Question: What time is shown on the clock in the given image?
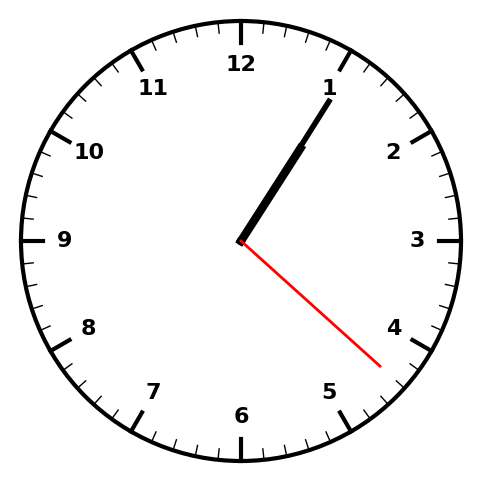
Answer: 01:05:22